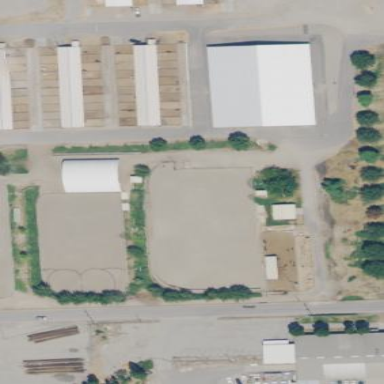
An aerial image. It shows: Stable for equestrian sport.